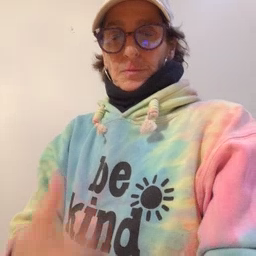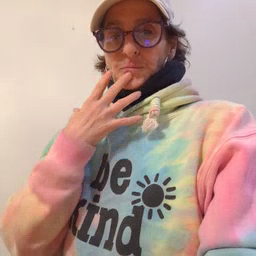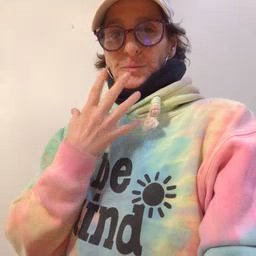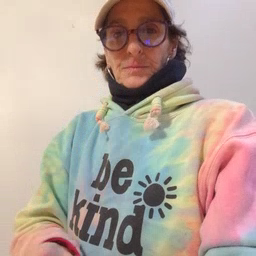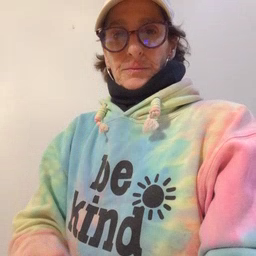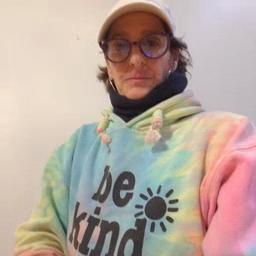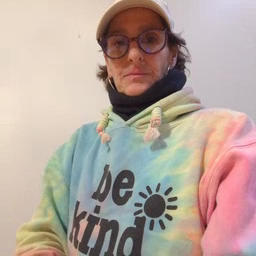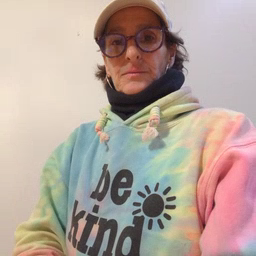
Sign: wet